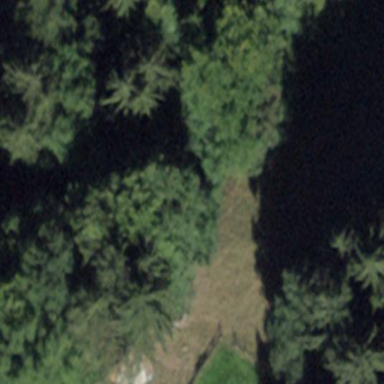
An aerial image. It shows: Forest with mix of leaf types.